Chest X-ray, PA view. Patient: 68 years old, sex M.
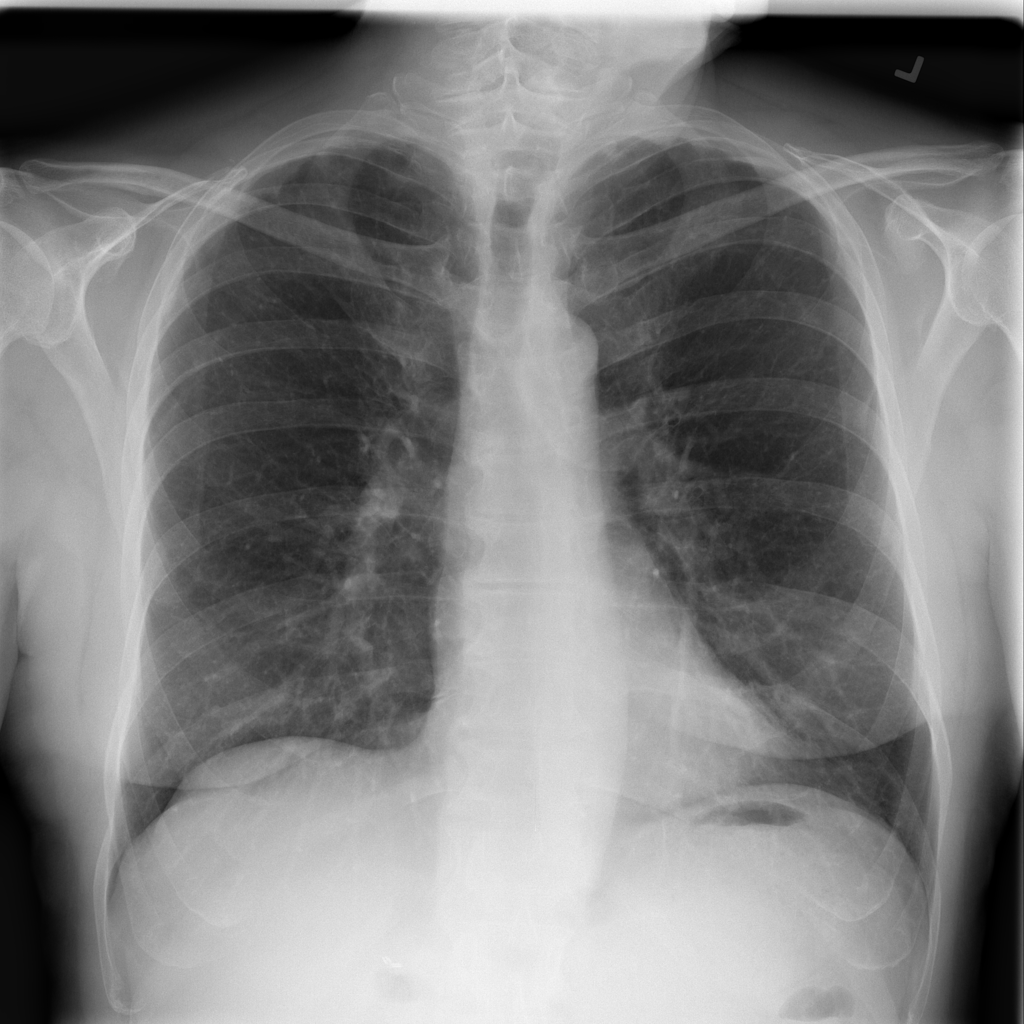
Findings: No Finding